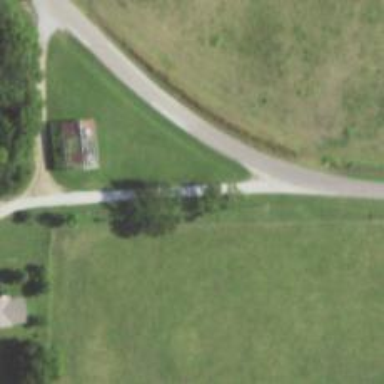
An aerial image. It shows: Driveway leading to service road.